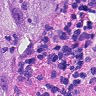
Metastatic tissue present: yes